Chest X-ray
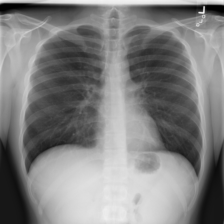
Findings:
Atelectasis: negative
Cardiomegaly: negative
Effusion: negative
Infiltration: negative
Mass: negative
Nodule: negative
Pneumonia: negative
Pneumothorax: negative
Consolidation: negative
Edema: negative
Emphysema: negative
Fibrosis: negative
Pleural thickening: negative
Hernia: negative